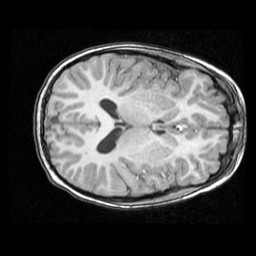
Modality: T1w
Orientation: axial
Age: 13
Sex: male
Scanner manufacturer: ge
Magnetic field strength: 1.5 T
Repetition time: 0.03333 s
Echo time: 0.008 s